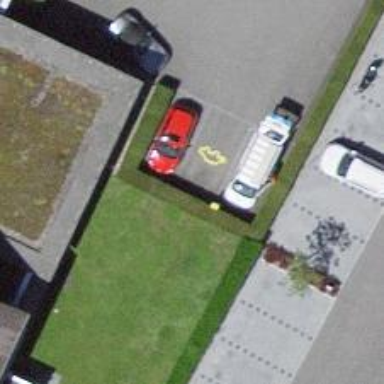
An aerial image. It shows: Charging station.